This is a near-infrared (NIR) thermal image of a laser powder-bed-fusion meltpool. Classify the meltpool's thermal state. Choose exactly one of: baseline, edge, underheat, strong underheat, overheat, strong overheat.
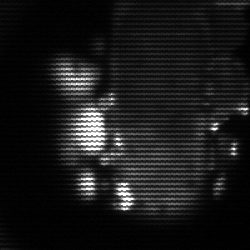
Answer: strong underheat